Brain MRI, modality: ceT1
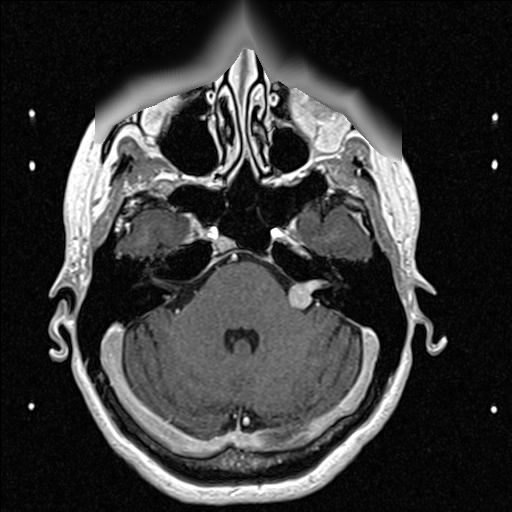